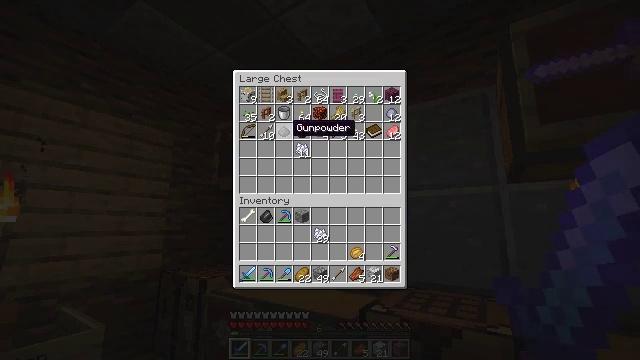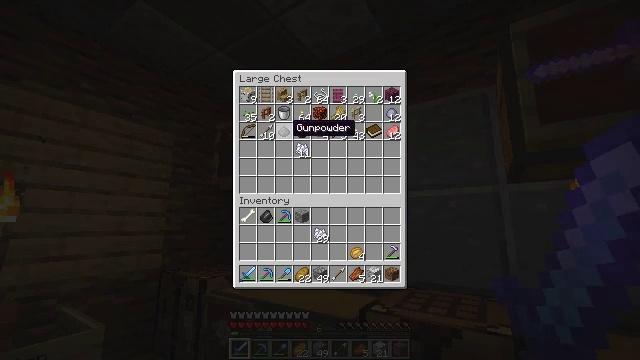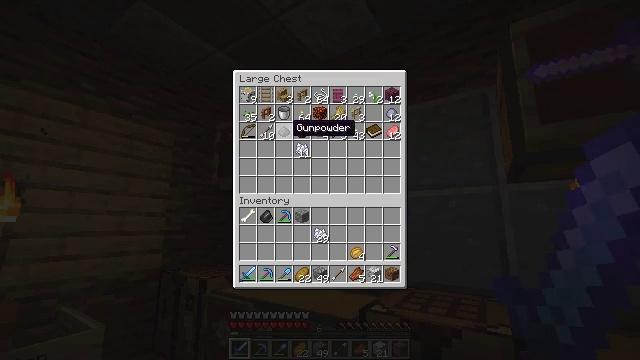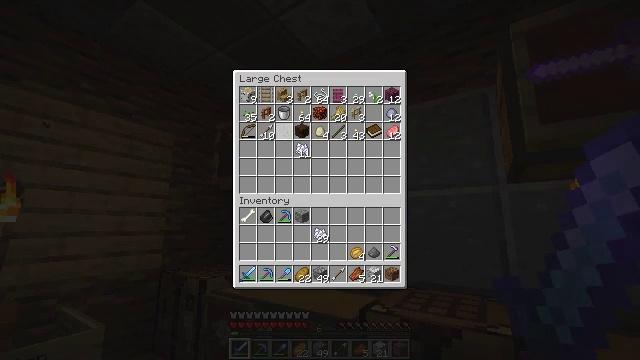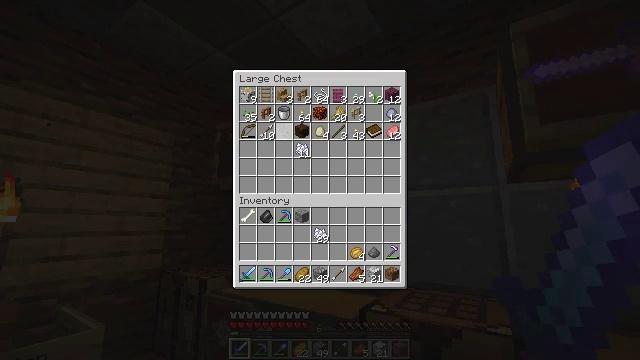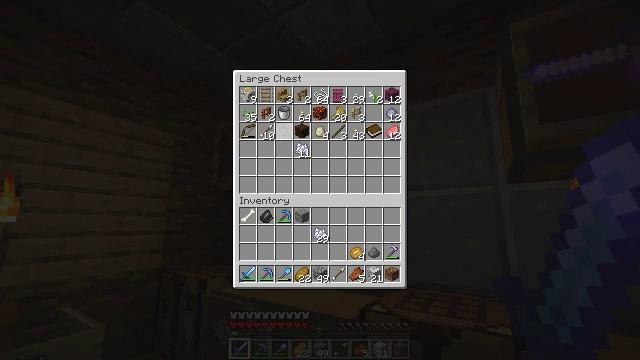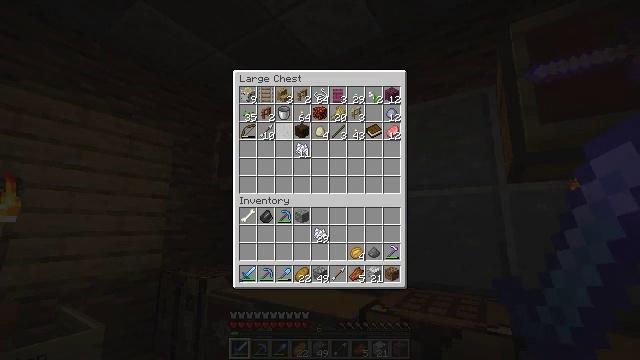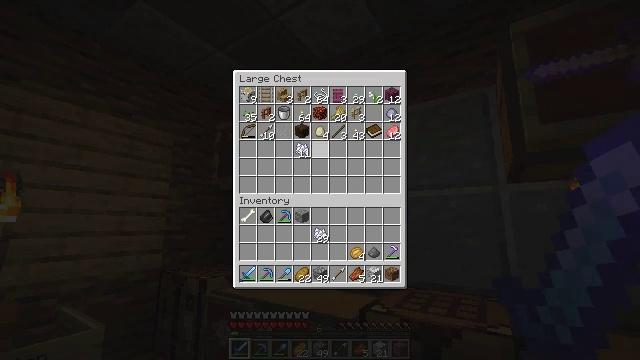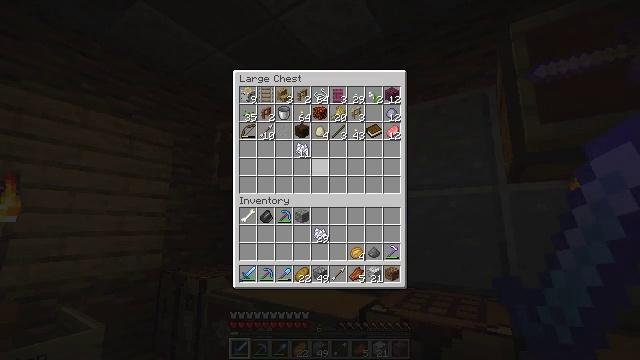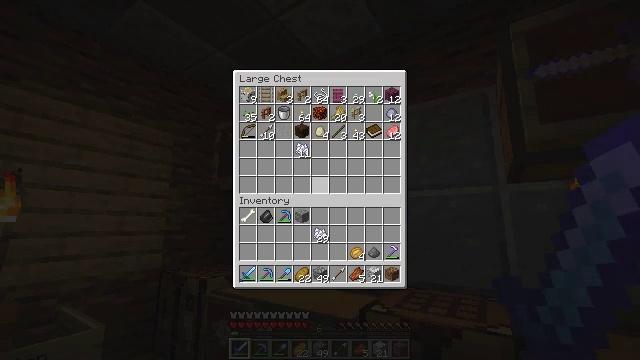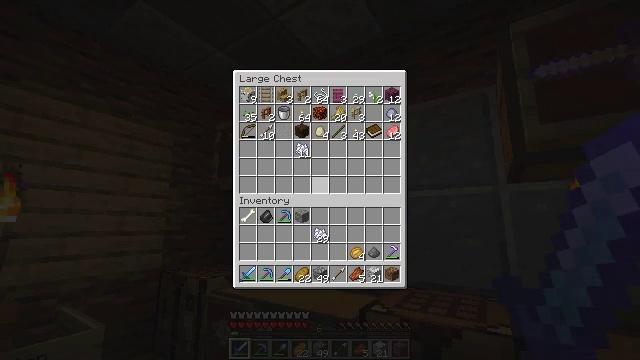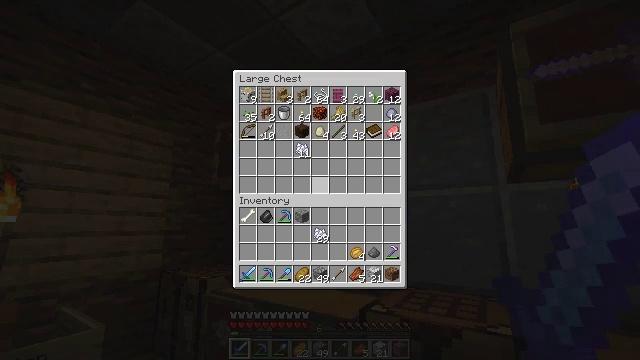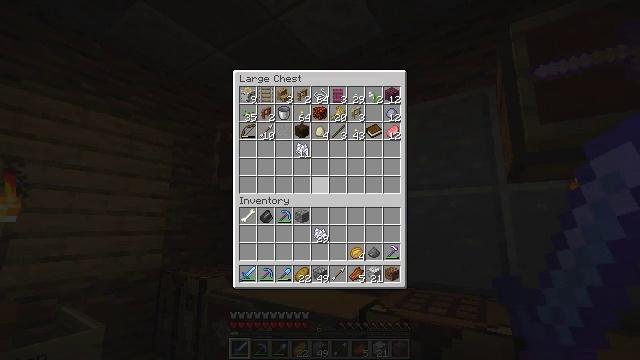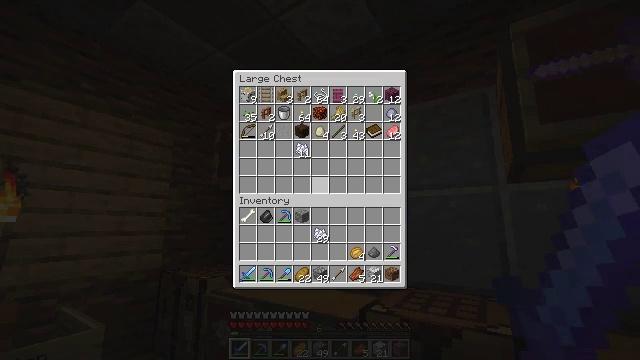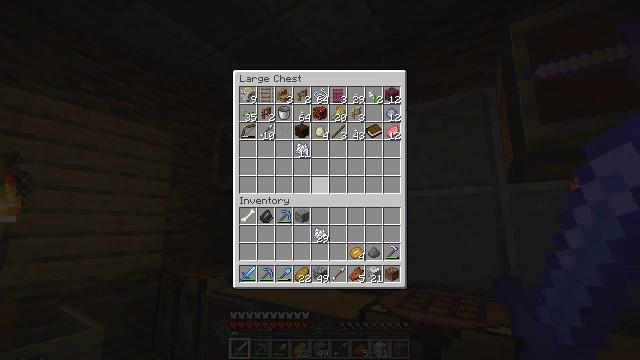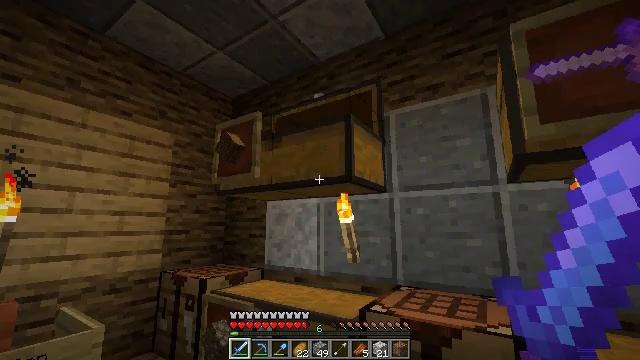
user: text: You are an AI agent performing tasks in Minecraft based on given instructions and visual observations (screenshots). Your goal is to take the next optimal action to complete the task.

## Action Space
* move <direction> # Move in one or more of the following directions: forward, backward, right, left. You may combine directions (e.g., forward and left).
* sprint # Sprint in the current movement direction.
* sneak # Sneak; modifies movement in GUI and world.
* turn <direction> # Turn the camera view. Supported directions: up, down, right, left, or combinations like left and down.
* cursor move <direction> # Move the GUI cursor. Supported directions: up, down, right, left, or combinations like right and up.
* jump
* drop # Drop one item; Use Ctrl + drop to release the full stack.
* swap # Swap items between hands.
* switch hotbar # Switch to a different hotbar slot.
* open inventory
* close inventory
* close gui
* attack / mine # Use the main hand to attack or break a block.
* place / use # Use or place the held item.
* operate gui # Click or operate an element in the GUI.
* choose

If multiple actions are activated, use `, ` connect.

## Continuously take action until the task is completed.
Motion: motion action
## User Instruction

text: Retrieve vines from walls or cliffs.
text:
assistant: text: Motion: sneak
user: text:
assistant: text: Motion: sneak
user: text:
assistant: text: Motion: sneak, operate gui
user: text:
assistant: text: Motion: sneak, operate gui
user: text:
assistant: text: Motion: sneak, operate gui
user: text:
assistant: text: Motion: sneak
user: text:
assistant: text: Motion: sneak, cursor move right and down
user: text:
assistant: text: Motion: sneak, cursor move right and down
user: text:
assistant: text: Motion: no_op
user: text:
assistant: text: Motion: no_op
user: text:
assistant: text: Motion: no_op
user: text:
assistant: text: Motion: no_op
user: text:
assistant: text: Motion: no_op
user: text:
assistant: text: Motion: no_op
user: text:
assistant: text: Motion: no_op
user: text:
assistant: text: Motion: no_op
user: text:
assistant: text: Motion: turn right and down
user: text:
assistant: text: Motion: turn right
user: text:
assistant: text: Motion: turn right and up
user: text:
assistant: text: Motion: no_op
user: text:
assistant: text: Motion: move right
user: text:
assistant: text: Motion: move right
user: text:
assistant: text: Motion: move right, turn left
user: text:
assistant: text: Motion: turn left
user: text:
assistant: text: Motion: no_op
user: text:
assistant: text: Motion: no_op
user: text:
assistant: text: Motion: use / place
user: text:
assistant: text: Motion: use / place
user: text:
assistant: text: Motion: use / place
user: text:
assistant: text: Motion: use / place